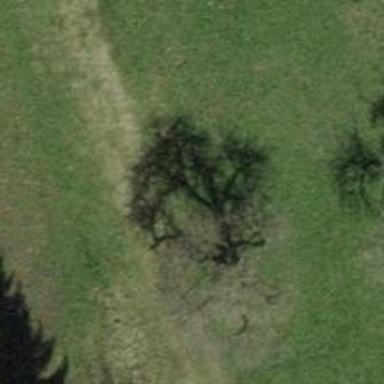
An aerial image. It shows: Beautiful tree in nature.